Question: I have implementen the separating axis theorem in java.
The collision detection itself works great.
But i am stuck when it comes to resolve the collision.
my method to get the translation looks like this:
'''
public float getOverlap(final Projection other) {
float start = m_min > other.m_min ? m_min : other.m_min;
float end = m_max < other.m_max ? m_max : other.m_max;
float translation = end - start;
return translation;
}
'''
Lets say the projection of the two rectangles in the picture looks like this.
'''
R1.min = 2
R1.max = 8
R2.min = 5
R2.max = 11
'''

When i check R1 vs. R2 the translation will be 3
When i checl R2 vs. R1 the translation also will be 3
now i add the translation to the normalized axis
'''
Normalized axis = Vector(1,0)
Translation Vector = Vector(1,0)*3 = Vector (3,0)
'''
And now R1 and R2 both move 3 points to the right, but they are suposed to move in different directions. R1 should move Vector(-3,0), R2 should move Vector(3,0).
how can i compute the right direction?
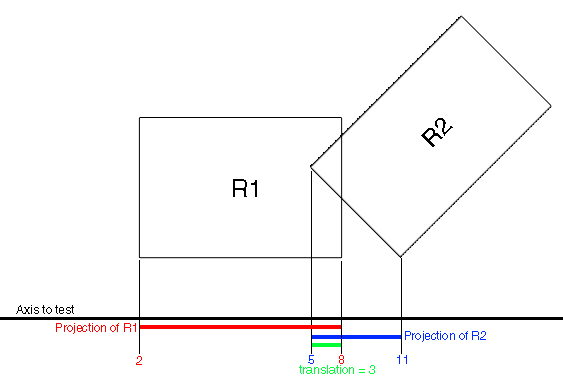
Answer: My solution:
I substract the center vector R1 from center Vector R2, build the dot product to the tested axis and invert the translation if the dotproduct is smaller then 0
'''
Vector centerR1(R1.x,R1.y);
Vector centerR2(R2.x,R2.y);
Vector R1toR2 = centerR2 - centerR1;
if(R1toR2.dot(axis)<0){
translation = -translation
}
'''
"When the vector (R1toR2) points in an negative direction, invert the translation"